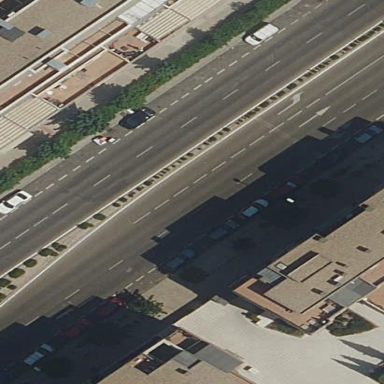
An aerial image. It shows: Kerb barrier.